The image is a wavelet scalogram (time versus scale/frequency) of a rolling-element bearing's vibration signal. Diagnose the bearing from this image, choosing from: normal, inner_race, outer_race, ball.
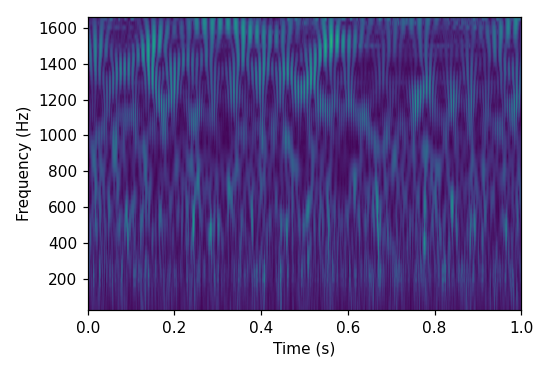
Answer: normal